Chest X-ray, AP view. Patient: 39 years old, sex M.
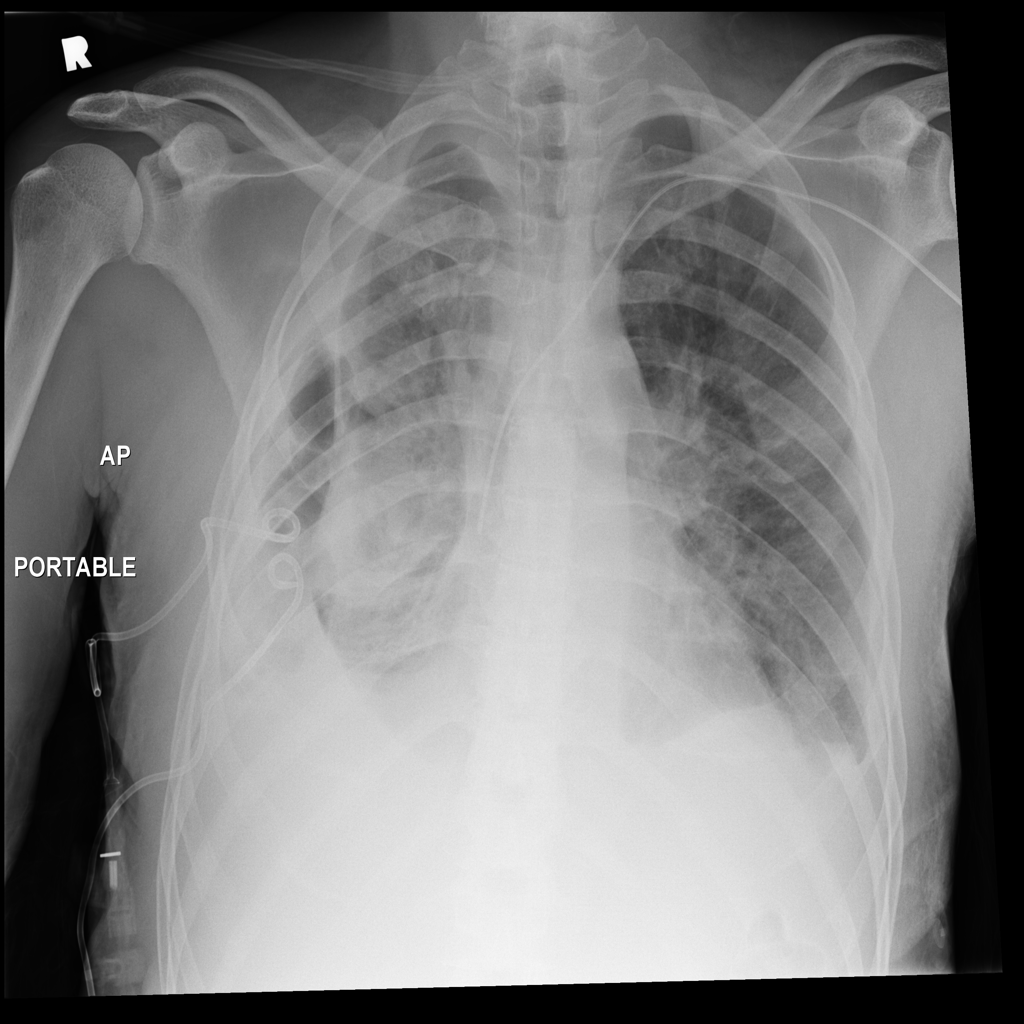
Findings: No Finding